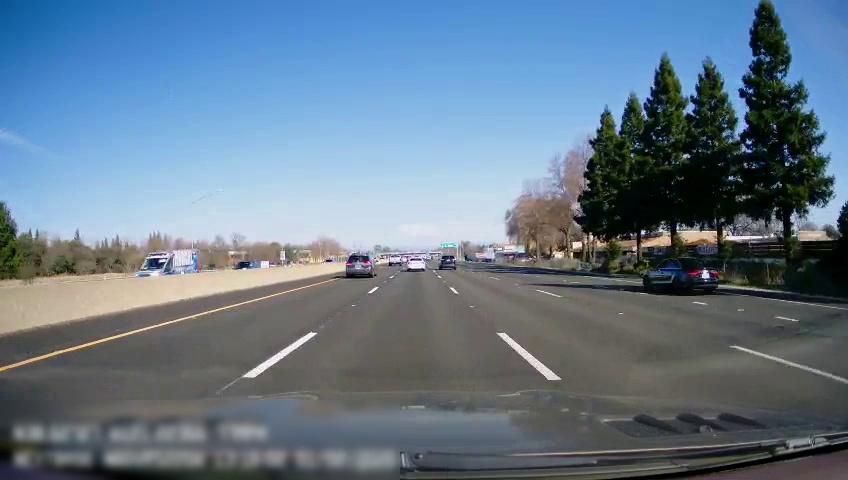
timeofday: Day
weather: Sunny
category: Drivable Space
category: Vehicles | SUV
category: Vehicles | Truck
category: Vehicles | Car
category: Vehicles | Car
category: Vehicles | SUV
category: Vehicles | Truck
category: Lanes | Current Lane
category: Lanes | Current Lane
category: Lanes | Current Lane
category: Lanes | Alternate Lane
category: Lanes | Alternate Lane
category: Lanes | Alternate Lane
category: Lanes | Alternate Lane